Interaction volume radius: 10 \u00c5
Interaction volume height: 30 \u00c5
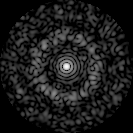
Disorder parameter: 0.839